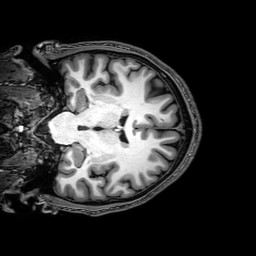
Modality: T1w
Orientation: coronal
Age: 22
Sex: male
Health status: healthy
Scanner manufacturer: philips
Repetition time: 0.008187 s
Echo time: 0.00376 s